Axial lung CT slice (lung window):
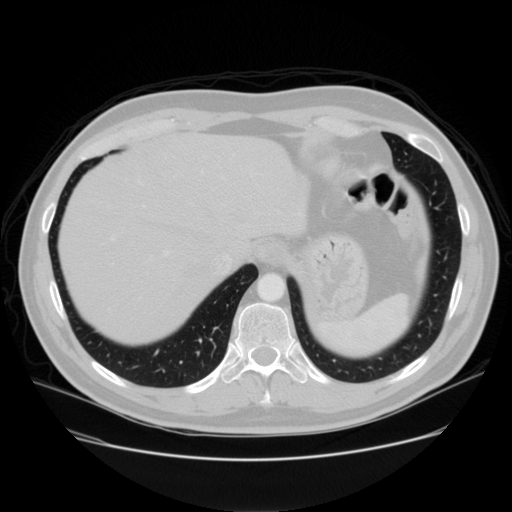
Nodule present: no